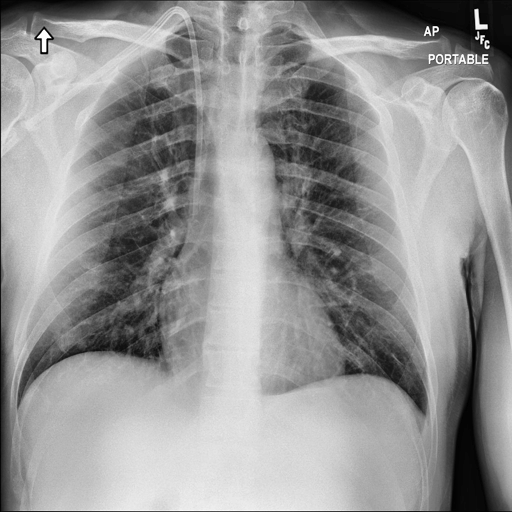
Finding: NORMAL